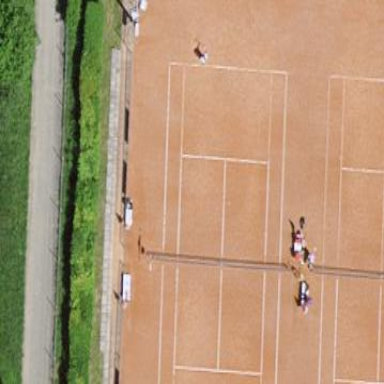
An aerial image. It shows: Tennis court in leisure pitch.